Question: I want to make a weather app with AJAX request and I am not really strong in angularJS. So I have something like this :
<URL>
and I can't add 'locationHTML' to my HTML with 'ng-bind-html' . It causes some errors like this:

<URL>
When I add 'ng-bind-html-unsafe' , there are no errors , but still no HTML
When I print it through 'console.log' , it looks perfect. But just can't add it to HTML
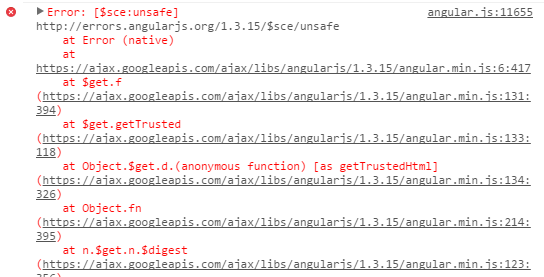
Answer: add ''ngSanitize'' to your module's dependencies
check documentation here : <URL>
'''
WeatherApp=angular.module('WeatherApp',['ngSanitize']);
WeatherApp.controller('WeatherController', function($scope,$http){
$http.get('http://api.wunderground.com/api/KEY/forecast/geolookup/conditions/q/CA/San_Francisco.json').success(function(response){
$scope.Weather = response;
$scope.locationHTML = "In the next two boxes You will see weather conditions in <b>" + $scope.Weather.location.city + "</b> city";
})
.error(function(response){
alert('Error occured with the weather app')
});
});
'''